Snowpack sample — Snodgrass Mountain, Crested Butte, Colorado (2/4/25, 12:06 PM MST)
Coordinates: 38.923, -106.968
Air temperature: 35 °F
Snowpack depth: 80 cm
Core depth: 30 cm
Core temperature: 35.6 °F
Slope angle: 14°, slope face: 78°
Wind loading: low
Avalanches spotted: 0
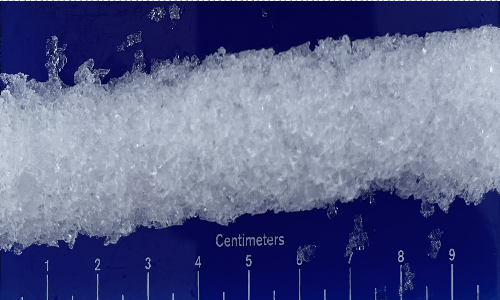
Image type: core
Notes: No avalanches nearby, unusually warm weather for the last month reported by residents, Collected 25 yards from treeline